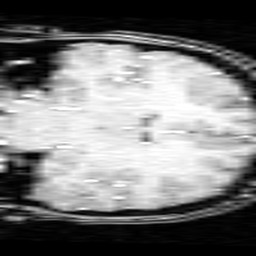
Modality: inplaneT1
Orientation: coronal
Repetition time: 0.2 s
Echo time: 0.0036 s